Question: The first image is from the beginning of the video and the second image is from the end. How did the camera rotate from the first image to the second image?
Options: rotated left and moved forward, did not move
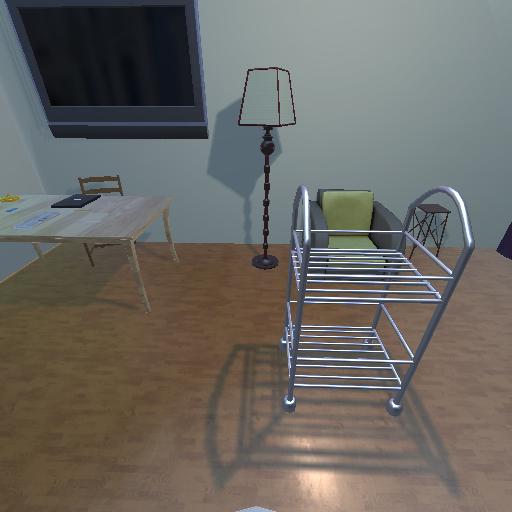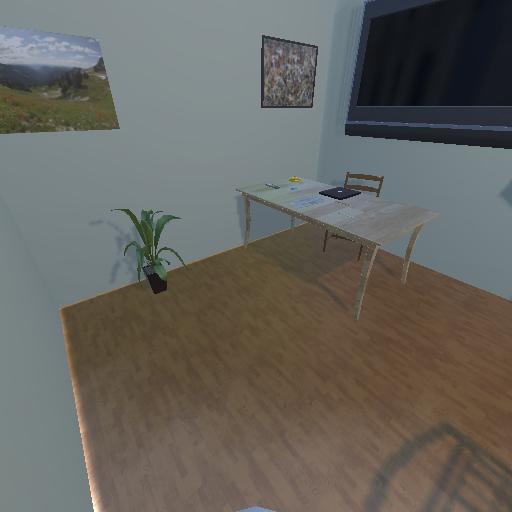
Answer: rotated left and moved forward